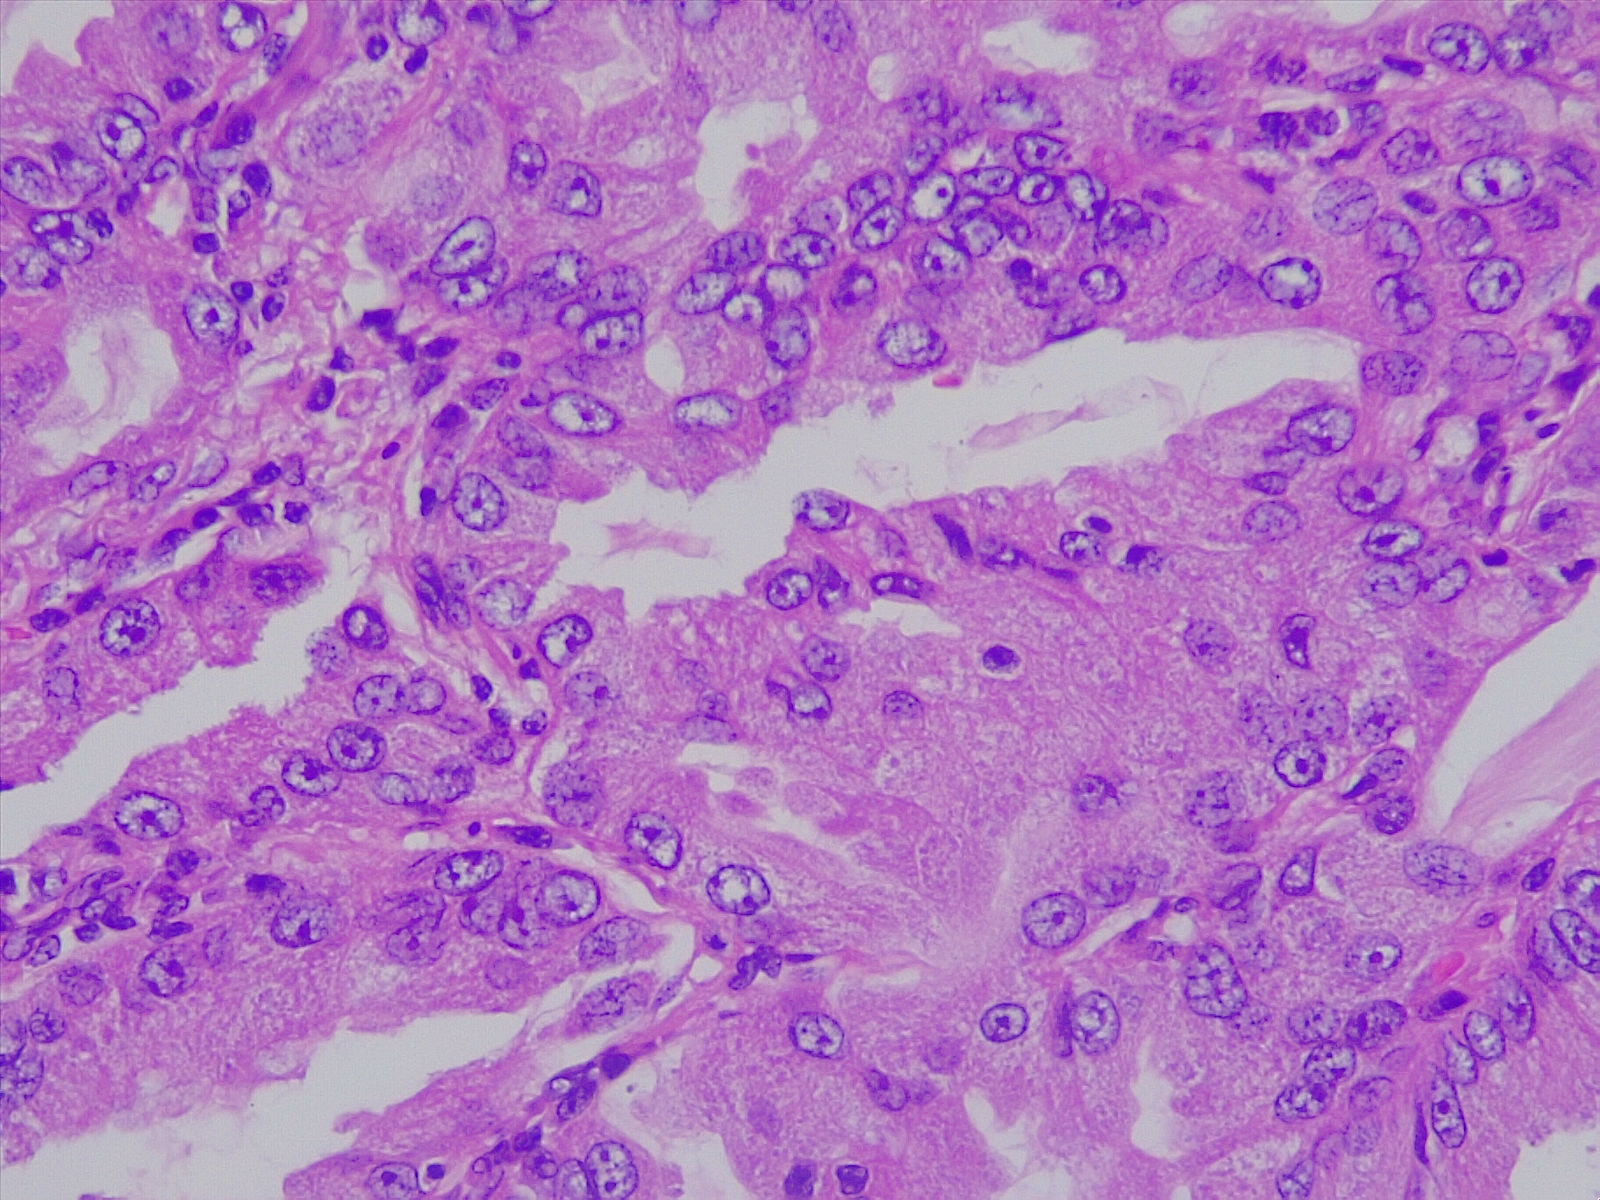
Label: lung adenocarcinoma, well differentiated